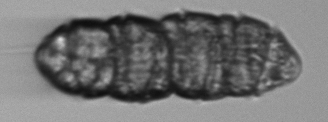
Label: Margalefidinium